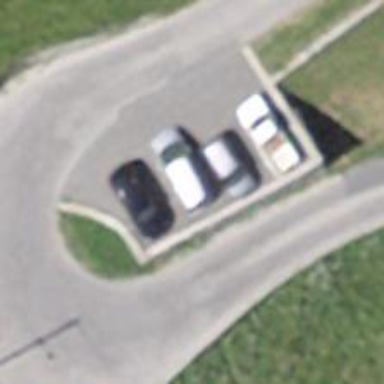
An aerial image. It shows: Parking area.